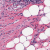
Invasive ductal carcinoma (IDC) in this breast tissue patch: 0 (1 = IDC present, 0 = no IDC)